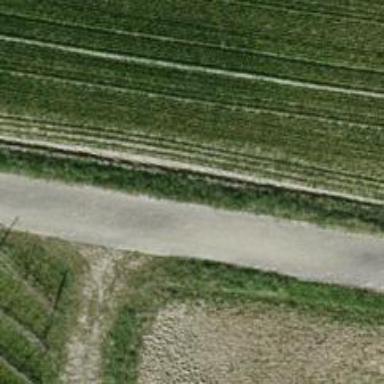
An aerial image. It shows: Track with grade 1 quality.